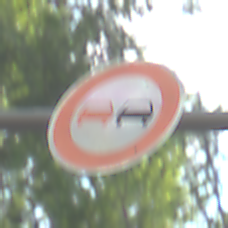
Verkehrszeichen: Ueberholverbot
Umgebung: Outdoor, Urban
Tageszeit: MorningAfternoon
Wetter: PartlyCloudy
Licht: Natural
Jahreszeit: NotSpecified
Kontrast: LowContrast